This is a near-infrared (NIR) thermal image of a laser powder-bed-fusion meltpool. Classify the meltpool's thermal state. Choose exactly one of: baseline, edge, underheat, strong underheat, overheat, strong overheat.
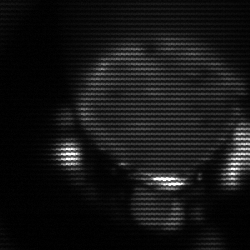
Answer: edge